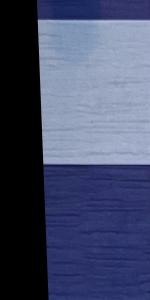
Label: Empty